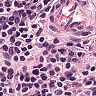
Metastatic tissue present: no